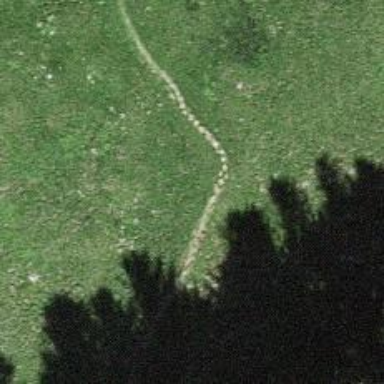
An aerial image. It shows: Grass path.